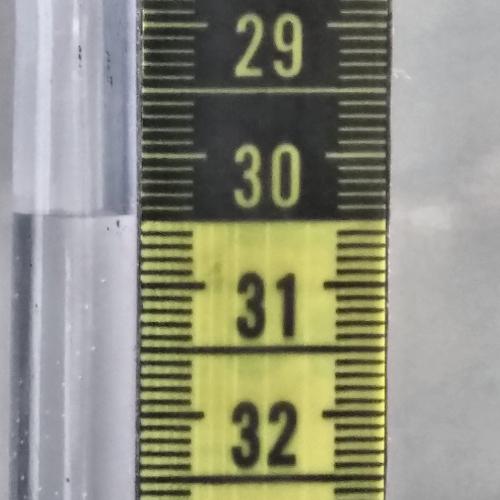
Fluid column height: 30.5 cm